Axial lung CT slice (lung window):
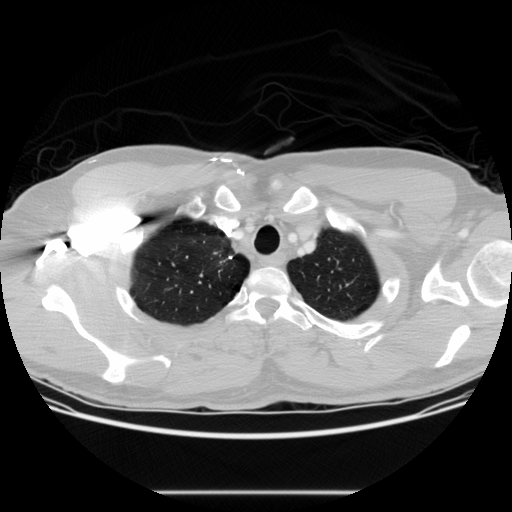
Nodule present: no